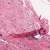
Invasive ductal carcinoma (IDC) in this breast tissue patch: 1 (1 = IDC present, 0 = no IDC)